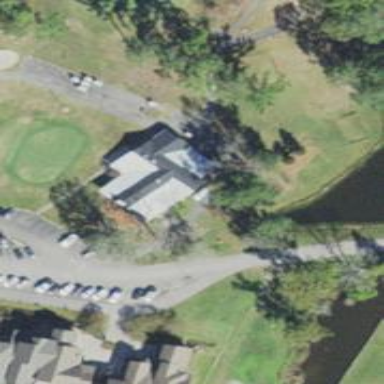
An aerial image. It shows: Clubhouse for golf.